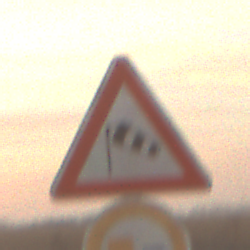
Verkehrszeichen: SeitenwindVonLinks
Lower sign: UeberholverbotKraftfahrzeuge
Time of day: SunriseSunset
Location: Outdoor (Nature)
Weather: PartlyCloudy
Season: NotSpecified
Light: Natural